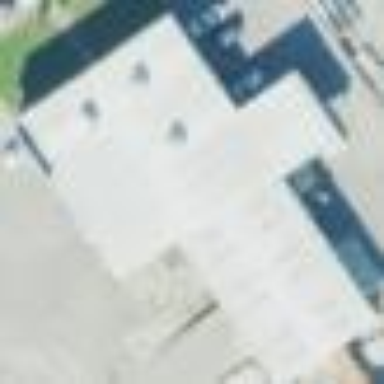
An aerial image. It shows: Building.